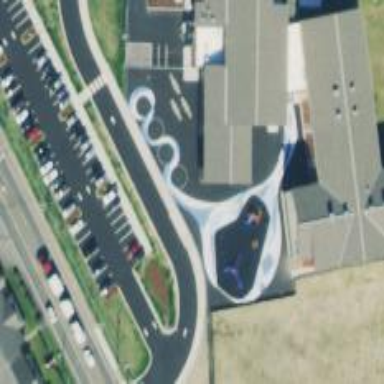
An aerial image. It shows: Schoolyard designated as leisure land.